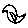
Label: bird